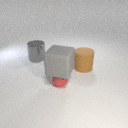
small red rubber sphere in front of large brown rubber cylinder